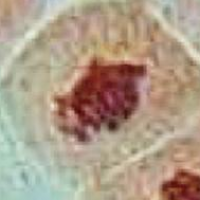
Label: prophase